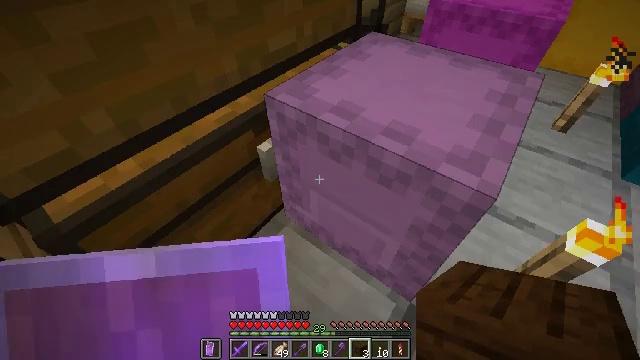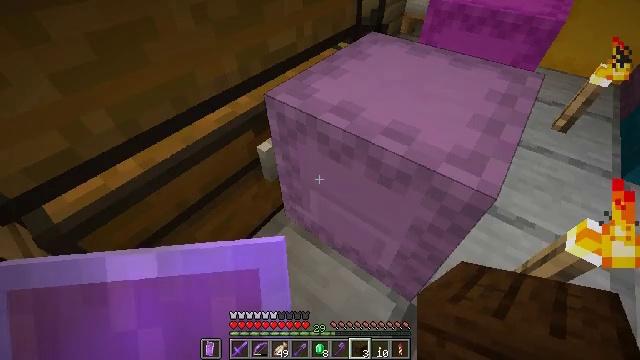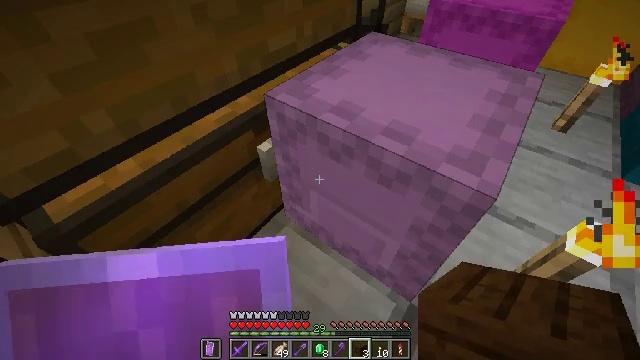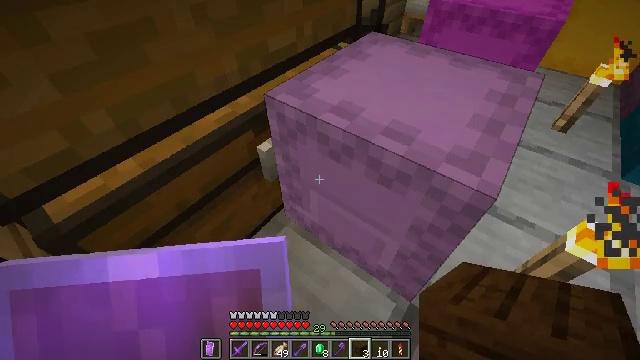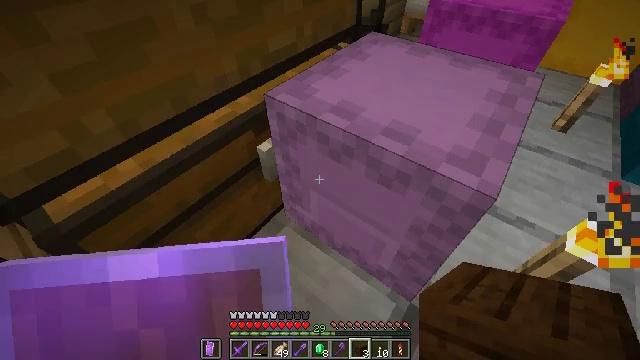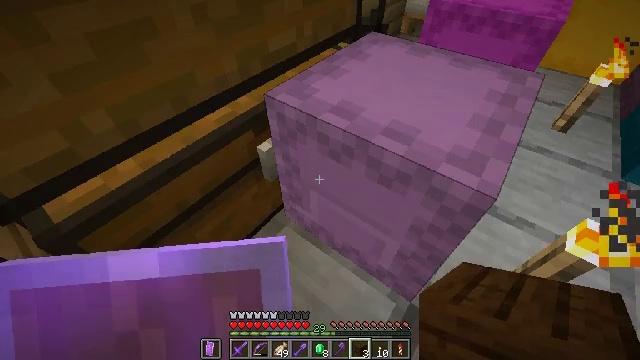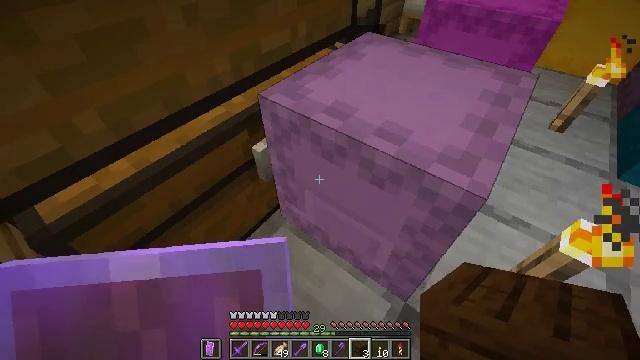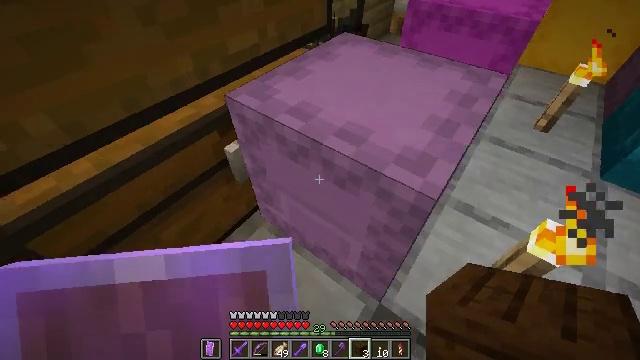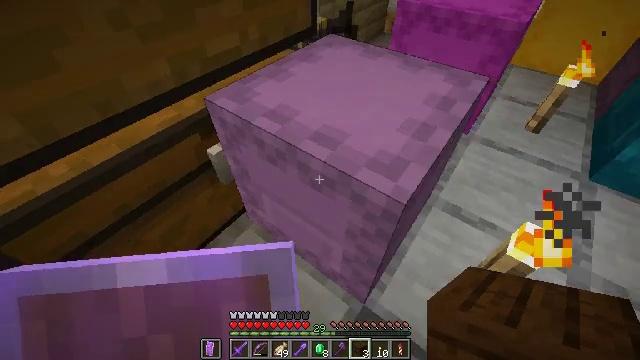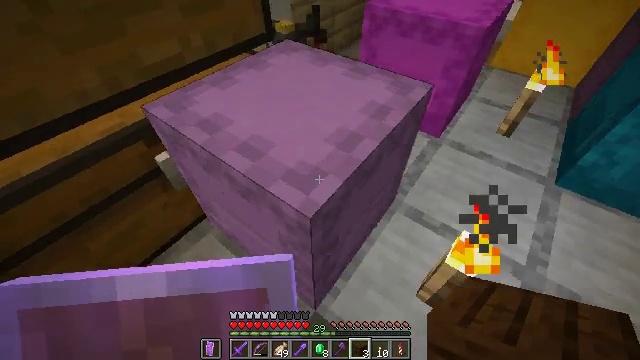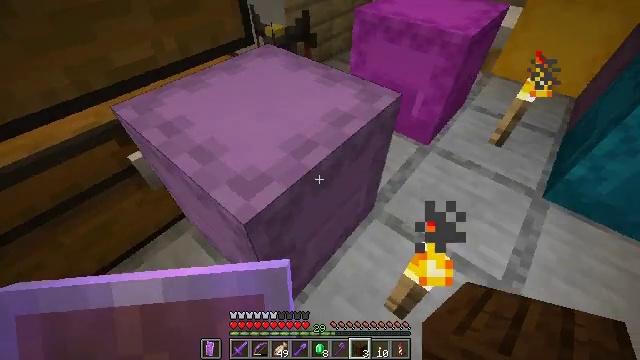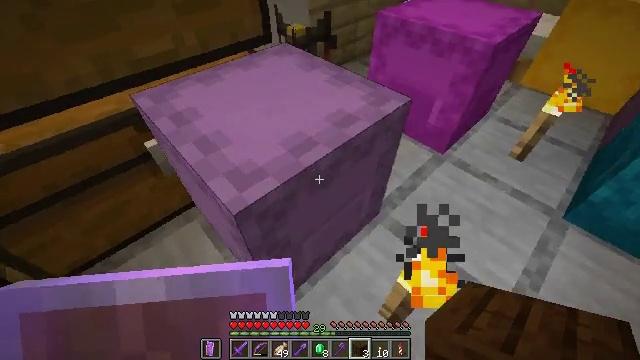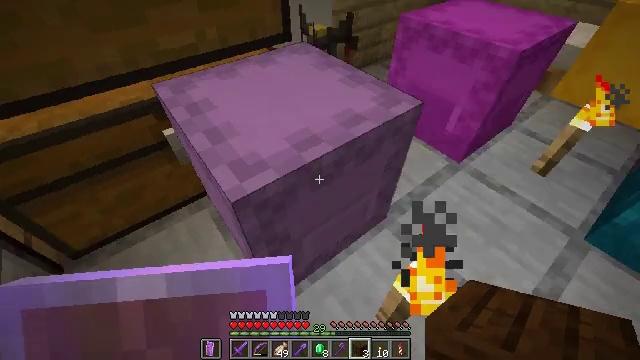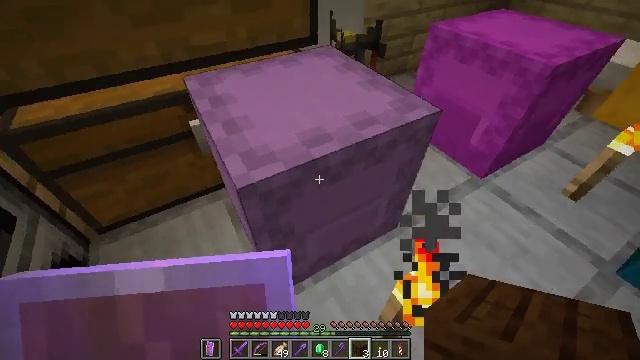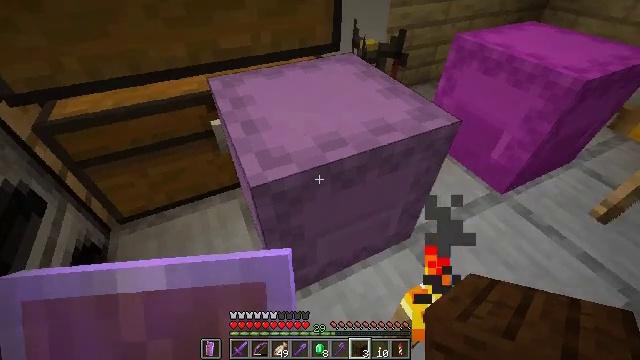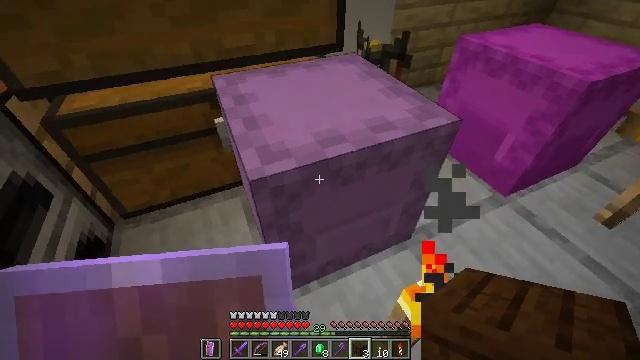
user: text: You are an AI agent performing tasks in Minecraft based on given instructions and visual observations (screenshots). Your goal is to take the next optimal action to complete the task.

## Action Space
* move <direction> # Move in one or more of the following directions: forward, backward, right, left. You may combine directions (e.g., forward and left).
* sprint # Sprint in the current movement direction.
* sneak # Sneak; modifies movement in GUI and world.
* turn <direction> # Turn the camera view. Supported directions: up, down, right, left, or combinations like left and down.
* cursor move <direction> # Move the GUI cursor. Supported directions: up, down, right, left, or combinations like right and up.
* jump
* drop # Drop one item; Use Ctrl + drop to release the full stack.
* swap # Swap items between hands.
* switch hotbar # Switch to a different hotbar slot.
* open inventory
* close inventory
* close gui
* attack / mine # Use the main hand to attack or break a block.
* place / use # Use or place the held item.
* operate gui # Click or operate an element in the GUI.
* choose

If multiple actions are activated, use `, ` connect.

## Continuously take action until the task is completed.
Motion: motion action
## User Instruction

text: Retrieve the shulker box into the inventory.
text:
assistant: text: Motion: no_op
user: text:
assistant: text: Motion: no_op
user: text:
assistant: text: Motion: no_op
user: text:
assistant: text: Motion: no_op
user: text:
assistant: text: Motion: no_op
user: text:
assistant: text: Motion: move right
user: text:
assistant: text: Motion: move right
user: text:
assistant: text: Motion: move right
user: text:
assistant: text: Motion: move right
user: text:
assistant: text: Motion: move right, turn left
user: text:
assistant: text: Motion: turn left
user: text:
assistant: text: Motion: turn left
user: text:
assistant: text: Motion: turn left and up
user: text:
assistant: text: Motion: turn left and up
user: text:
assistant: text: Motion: turn left
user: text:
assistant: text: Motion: turn left
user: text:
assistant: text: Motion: turn left
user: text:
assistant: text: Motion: turn left
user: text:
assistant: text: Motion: no_op
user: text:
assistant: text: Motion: no_op
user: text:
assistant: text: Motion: no_op
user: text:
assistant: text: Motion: no_op
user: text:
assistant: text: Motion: no_op
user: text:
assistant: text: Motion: no_op
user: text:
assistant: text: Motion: no_op
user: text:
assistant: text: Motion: no_op
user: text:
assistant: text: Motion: no_op
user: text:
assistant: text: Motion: no_op
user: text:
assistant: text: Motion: no_op
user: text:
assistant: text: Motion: no_op